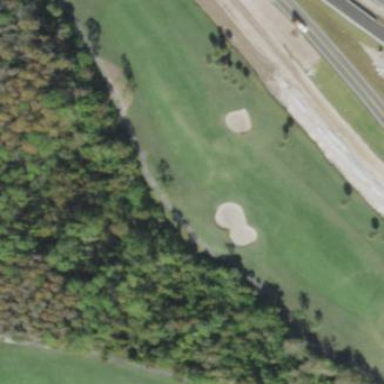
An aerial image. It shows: Golf fairway surrounded by grass.